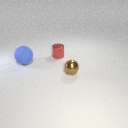
small red metal cylinder to the right of large blue rubber sphere